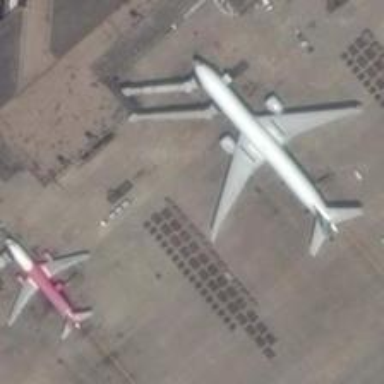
A red and white small plane and a silver-white plane are parked at their gate .